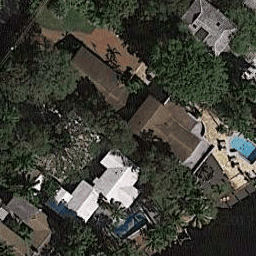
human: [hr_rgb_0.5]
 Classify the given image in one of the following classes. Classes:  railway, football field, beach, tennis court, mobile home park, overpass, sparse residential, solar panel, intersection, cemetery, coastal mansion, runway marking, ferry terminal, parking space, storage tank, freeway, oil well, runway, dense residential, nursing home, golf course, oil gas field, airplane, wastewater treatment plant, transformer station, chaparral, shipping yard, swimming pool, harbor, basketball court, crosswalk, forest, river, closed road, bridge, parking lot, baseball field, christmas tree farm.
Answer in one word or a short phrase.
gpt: coastal mansion